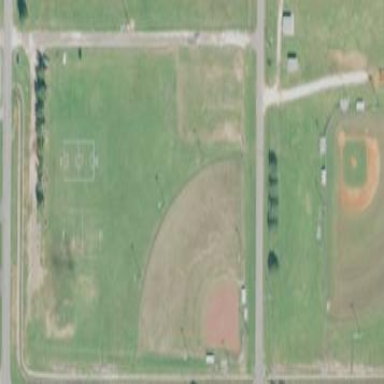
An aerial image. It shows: Baseball pitch for leisure and sports activities.